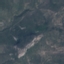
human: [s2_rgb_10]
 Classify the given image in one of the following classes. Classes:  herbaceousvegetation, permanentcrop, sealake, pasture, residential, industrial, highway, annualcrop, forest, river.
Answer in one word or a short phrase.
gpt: HerbaceousVegetation